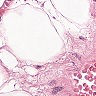
Metastatic tissue present: no